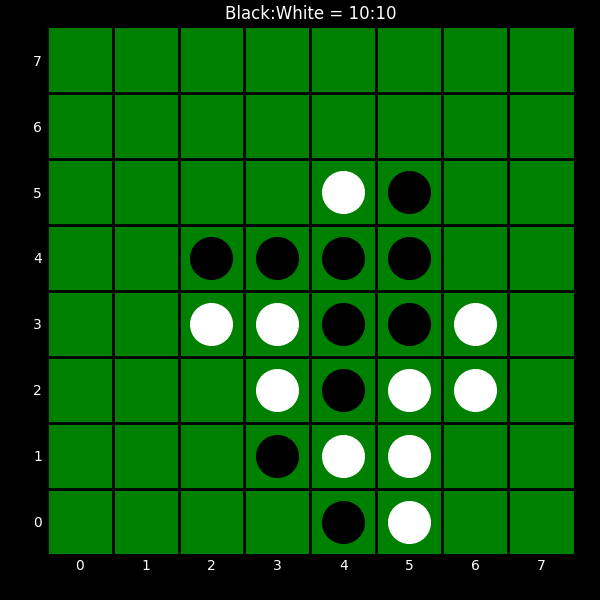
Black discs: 10
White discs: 10